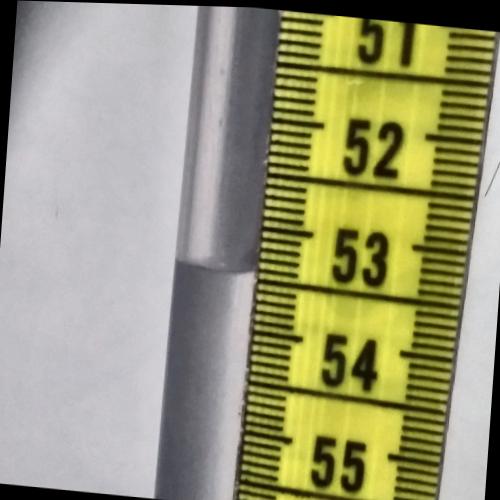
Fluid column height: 53.4 cm